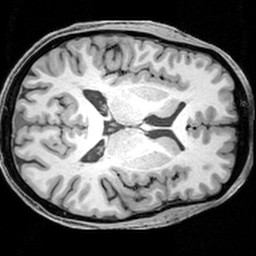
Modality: T1w
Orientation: axial
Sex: male
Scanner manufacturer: siemens
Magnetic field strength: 3 T
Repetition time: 1.9 s
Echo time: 0.00397 s